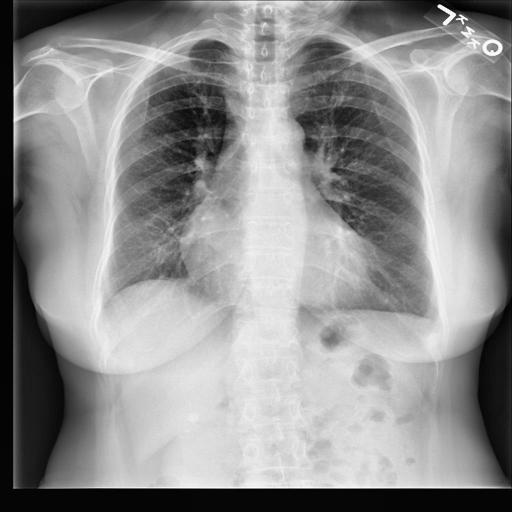
Finding: NORMAL